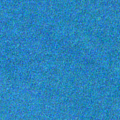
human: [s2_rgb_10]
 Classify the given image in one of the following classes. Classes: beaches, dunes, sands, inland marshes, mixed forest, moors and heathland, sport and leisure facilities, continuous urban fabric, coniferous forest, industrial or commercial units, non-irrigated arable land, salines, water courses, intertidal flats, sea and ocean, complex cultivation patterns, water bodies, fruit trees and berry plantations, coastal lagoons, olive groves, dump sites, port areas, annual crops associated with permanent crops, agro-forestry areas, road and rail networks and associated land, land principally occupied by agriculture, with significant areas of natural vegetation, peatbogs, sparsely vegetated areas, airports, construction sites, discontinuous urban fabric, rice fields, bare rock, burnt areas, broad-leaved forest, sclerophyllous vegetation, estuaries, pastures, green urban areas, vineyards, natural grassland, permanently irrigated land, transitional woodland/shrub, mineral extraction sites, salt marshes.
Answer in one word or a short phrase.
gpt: sea and ocean